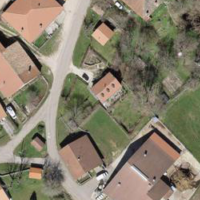
EUNIS habitat code: 54
Species observed at this site:
Urtica dioica
Aegopodium podagraria